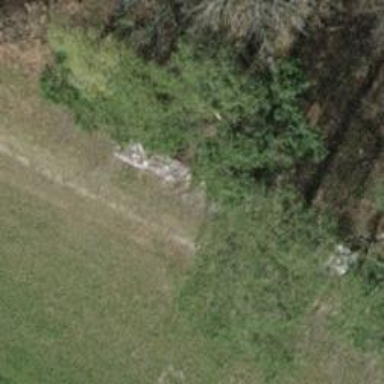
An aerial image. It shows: Brown bench.